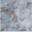
Piece: xx